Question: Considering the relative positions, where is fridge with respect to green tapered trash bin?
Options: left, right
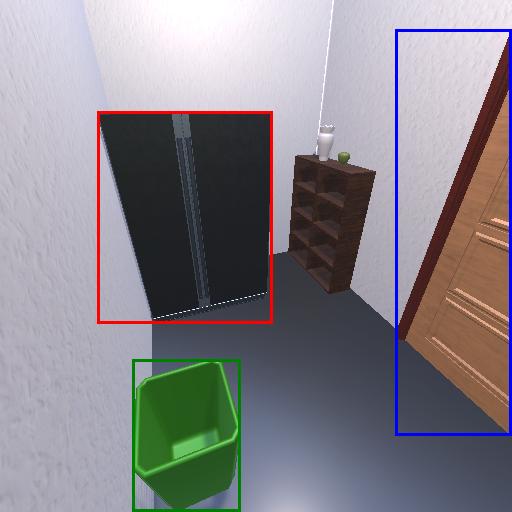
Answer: left